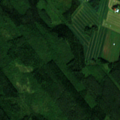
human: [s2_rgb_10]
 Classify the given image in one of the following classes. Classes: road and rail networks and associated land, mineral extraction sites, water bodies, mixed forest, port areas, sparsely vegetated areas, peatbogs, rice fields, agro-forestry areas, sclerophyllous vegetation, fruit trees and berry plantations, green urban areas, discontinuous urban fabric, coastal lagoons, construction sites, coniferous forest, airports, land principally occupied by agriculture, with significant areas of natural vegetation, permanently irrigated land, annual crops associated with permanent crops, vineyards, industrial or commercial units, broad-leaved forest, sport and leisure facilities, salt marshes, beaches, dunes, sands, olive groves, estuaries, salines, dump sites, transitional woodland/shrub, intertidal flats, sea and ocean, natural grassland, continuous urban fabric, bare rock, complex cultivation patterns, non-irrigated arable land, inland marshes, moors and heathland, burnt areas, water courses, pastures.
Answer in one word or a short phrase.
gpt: land principally occupied by agriculture, with significant areas of natural vegetation, mixed forest, transitional woodland/shrub